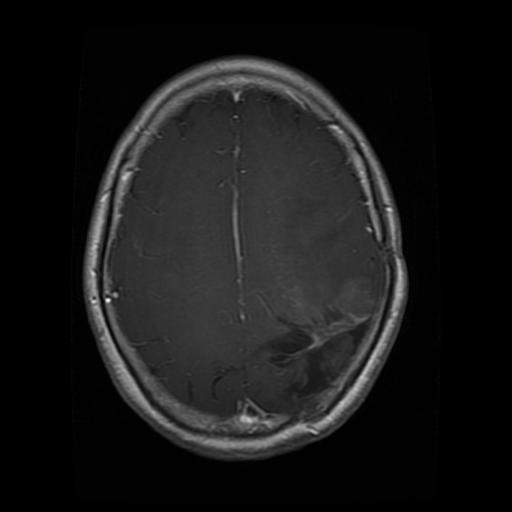
Label: glioma